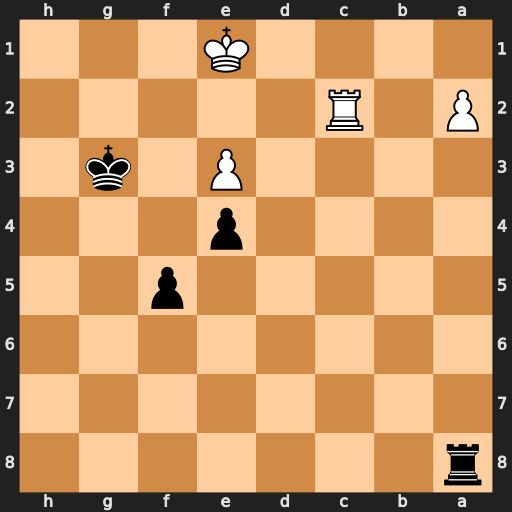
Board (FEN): r7/8/8/5p2/4p3/4P1k1/P1R5/4K3
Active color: b
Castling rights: -
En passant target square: -
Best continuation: Kf3 Rf2+ Kxe3 Rxf5 Rxa2 Kf1 Ra1+